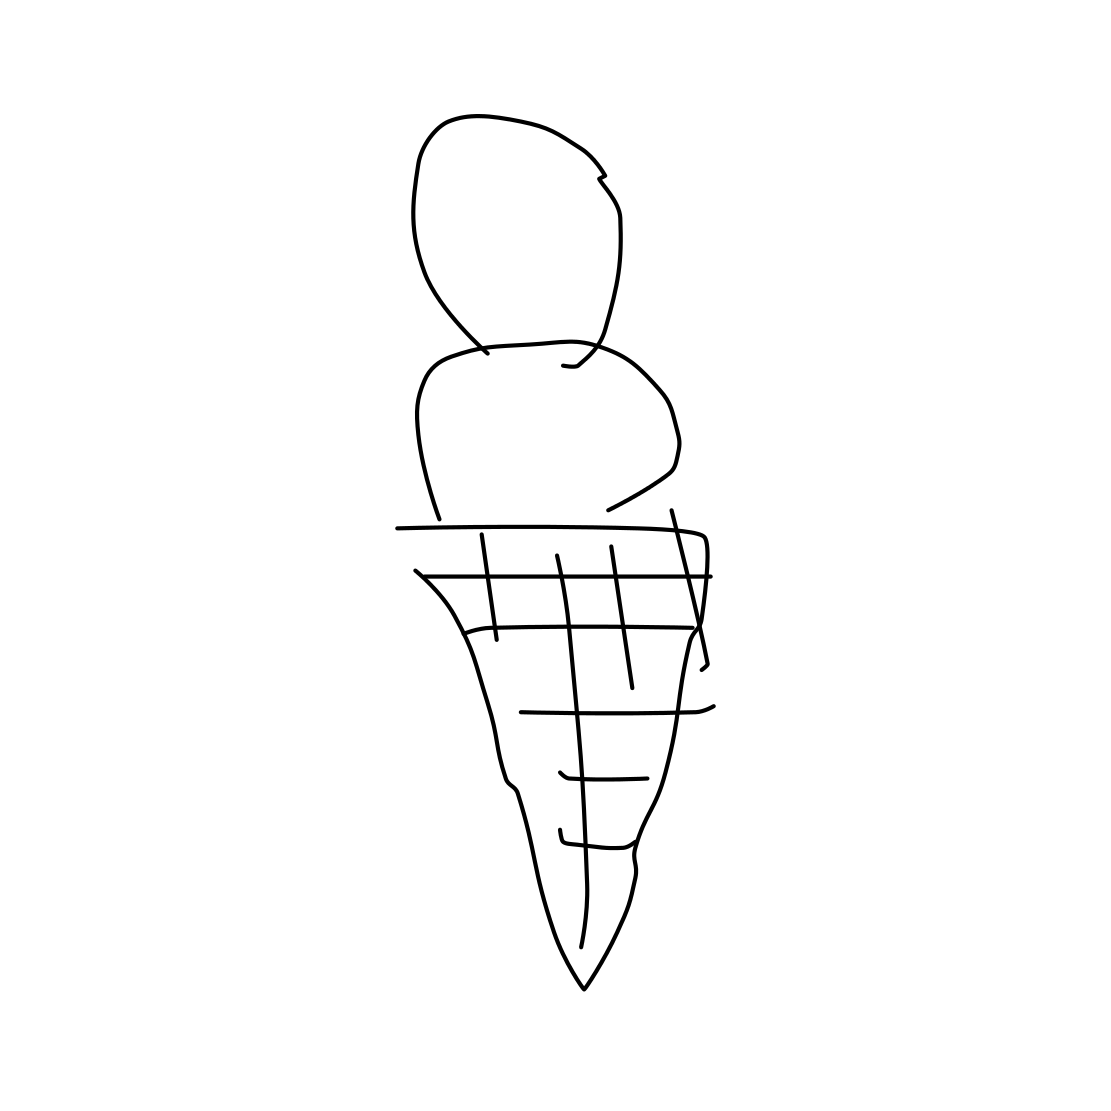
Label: ice-cream-cone